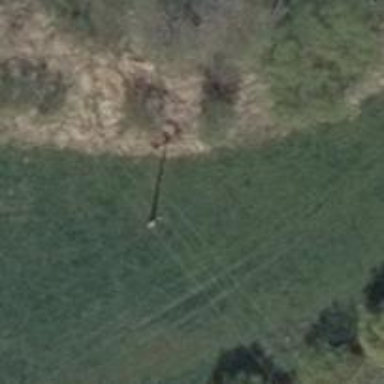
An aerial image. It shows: Minor power line.